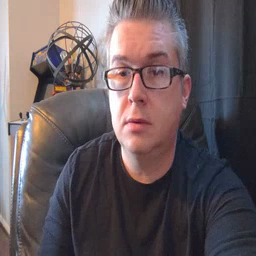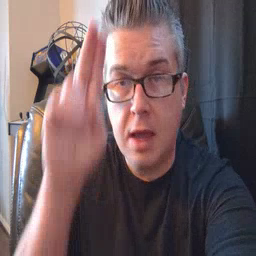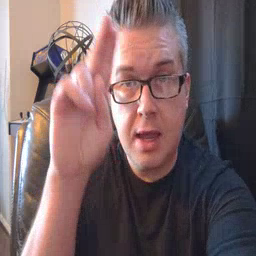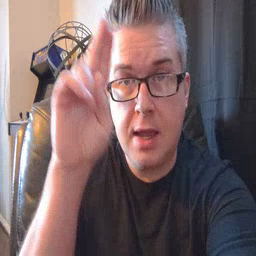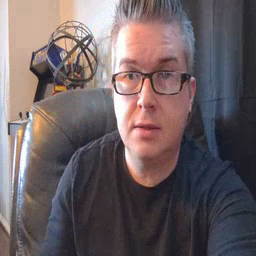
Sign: uncle